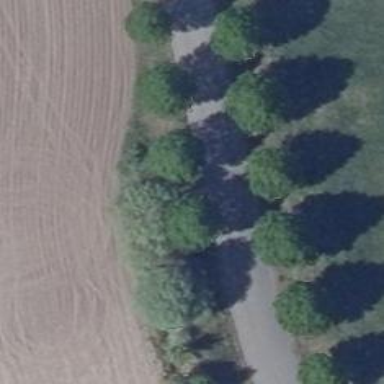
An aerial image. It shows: Avenue lined with broadleaved deciduous trees.